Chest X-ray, PA view. Patient: 20 years old, sex M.
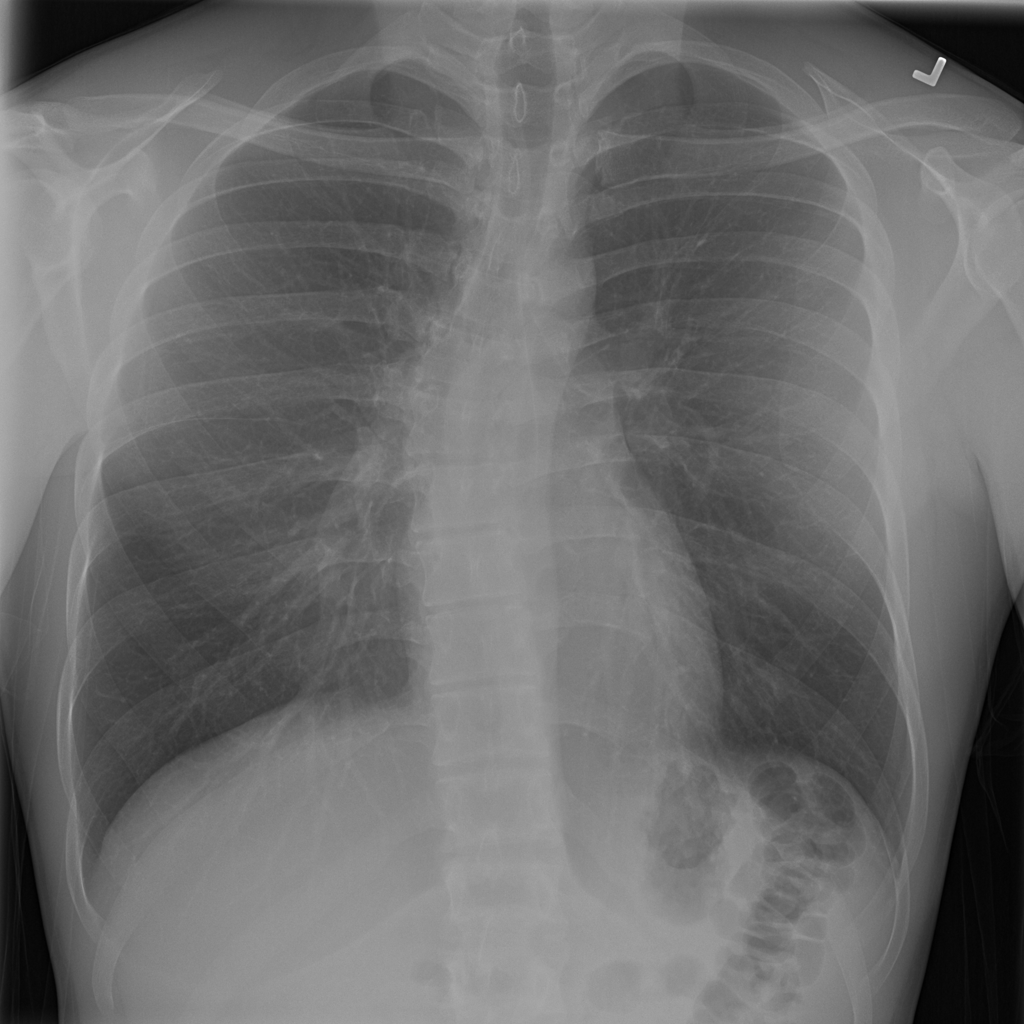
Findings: No Finding